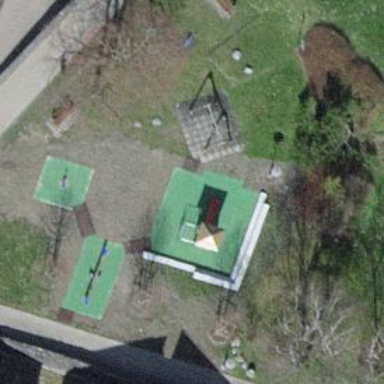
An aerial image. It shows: Playground featuring swings.